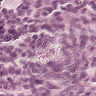
Metastatic tissue present: yes